Question: I want to create a qml UI like the telegram that has responsive design.
in telegram when you have enough space chat area show in right and if not enough space chat area and other detail show as stack view.
I have on listview and a form to add a contact to the database.
I want if the window is large enough listview show in right of the form
or if not available space listview and the form is shown as stack view
just like telegram app
how to do this?
here is my qml file :
'''
ApplicationWindow {
id: window
visible: true
width: 300
height: 480
ColumnLayout {
id: rowLayout
anchors.top: parent.top
anchors.left: parent.left
anchors.right: parent.right
anchors.margins: 5
spacing: 10
Text { text: qsTr("FirstName") }
TextField { id: firstnameField }
Text { text: qsTr("LastName") }
TextField { id: lastnameField }
Text { text: qsTr("Mobile") }
TextField { id: mobileField }
Button {
text: qsTr("Add Data")
onClicked: {
database.insertIntoTable(firstnameField.text, lastnameField.text, mobileField.text)
myModel.updateModel()
}
}
Button {
text: "Remove"
onClicked: contextMenu.open();
}
}
ListView {
id: tableView
anchors.top: rowLayout.bottom
anchors.left: parent.left
anchors.right: parent.right
anchors.bottom: parent.bottom
anchors.margins: 5
anchors.topMargin: 30
model: myModel
Row {
id: rl
x:0
y: -30
Text { text: "FirstName"; font.bold: true; width: 120; }
Text { text: "LastName"; font.bold: true; width: 120; }
Text { text: "Mobile"; font.bold: true; width: 120; }
spacing: 10
}
delegate: RowLayout {
id: rowlayout
spacing: 10
MouseArea {
id: mouseArea
anchors.fill: parent
hoverEnabled: true
onClicked: {
tableView.currentIndex = index
}
}
Rectangle {
id: rc;
anchors.fill: parent
color: mouseArea.containsMouse ? "#55CCccCC" : "#00ffFFff"
}
Rectangle {
id: rowLayoutBackground
anchors.fill: parent
color: (tableView.currentIndex == index) ? "#55CCccCC" : "#00ffFFff"
}
Column { Text { text: firstname; width: 120; } }
Column { Text { text: lastname; width: 120; } }
Column { Text { text: mobile; width: 120; } }
}
}
Menu {
id: contextMenu
MenuItem {
text: qsTr("Remove")
onTriggered: {
dialogDelete.open()
}
}
}
MessageDialog {
id: dialogDelete
title: qsTr("Remove record")
text: qsTr("Confirm the deletation of log entries")
icon: StandardIcon.Warning
standardButtons: StandardButton.Ok | StandardButton.Cancel
onAccepted: {
database.removeRecord(myModel.getId(tableView.currentIndex))
myModel.updateModel()
}
}
}
'''

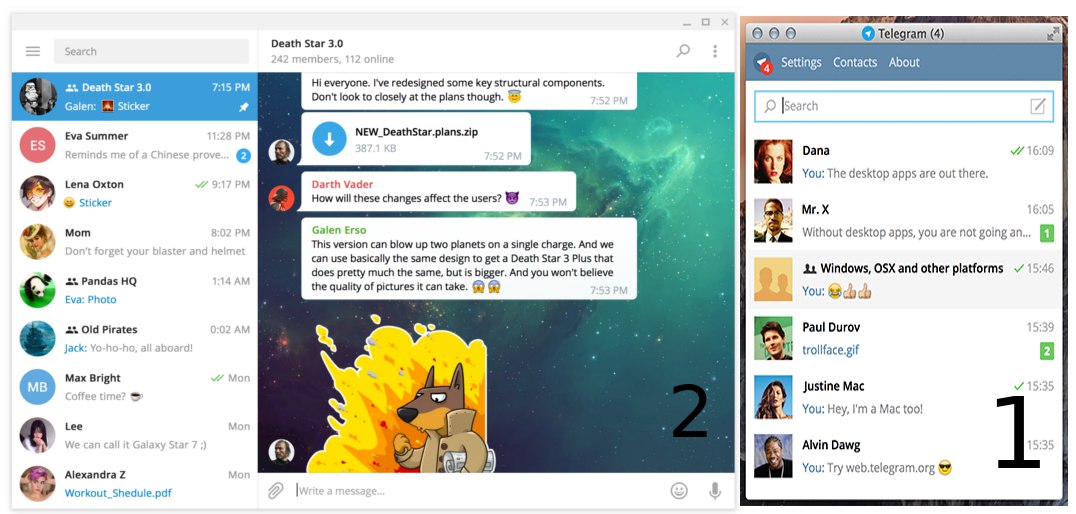
Answer: Here is the demo to show responsive layout via QML <URL>.
'''
import QtQuick 2.6
import QtQuick.Window 2.2
import QtQuick.Controls 2.3
import QtQuick.Controls 1.4
Window {
id: window
visible: true
readonly property int responsiveWidth: 500
width: 300; height: 500
SwipeView {
id: swipeView
currentIndex: 1
anchors.fill: parent
states: [
State {
when: window.width >= responsiveWidth
ParentChange { target: contacts; parent: contactsContainer; }
ParentChange { target: chat; parent: chatContainer; }
PropertyChanges { target: indicator; visible: hide }
}
]
Item {
Rectangle {
id: contacts
anchors.fill: parent
color: "lightblue"; border.width: 5; border.color: "white"
}
}
Item {
Rectangle{
id: chat
anchors.fill: parent
color: "lightgray"; border.width: 5; border.color: "white"
}
}
}
PageIndicator {
id: indicator
count: swipeView.count
currentIndex: swipeView.currentIndex
anchors.bottom: swipeView.bottom
anchors.bottomMargin: 10
anchors.horizontalCenter: swipeView.horizontalCenter
}
Row {
id: splitView
anchors.fill: parent
Item {
id: contactsContainer
width: parent.width / 2; height: parent.height
}
Item {
id: chatContainer
width: parent.width / 2; height: parent.height
}
}
}
'''
It is better to provide a runnable sample code for the problem explanation, so I simplified yours to shows the result of the responsive layout.
Complete source on <URL>
The below code was updated to <URL> version. but the idea of doing responsive layout is always using STM to control it. I am not familiar with 'SwipeView' so if you find any problem with the code please add a comment.